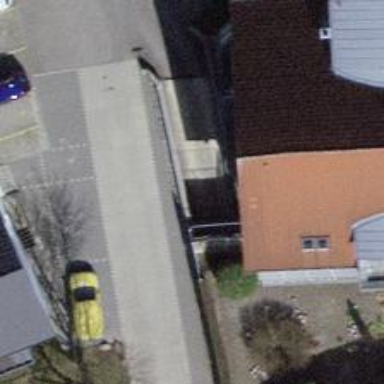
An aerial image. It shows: Parking area with concrete surface.